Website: macys
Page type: customer-info-address
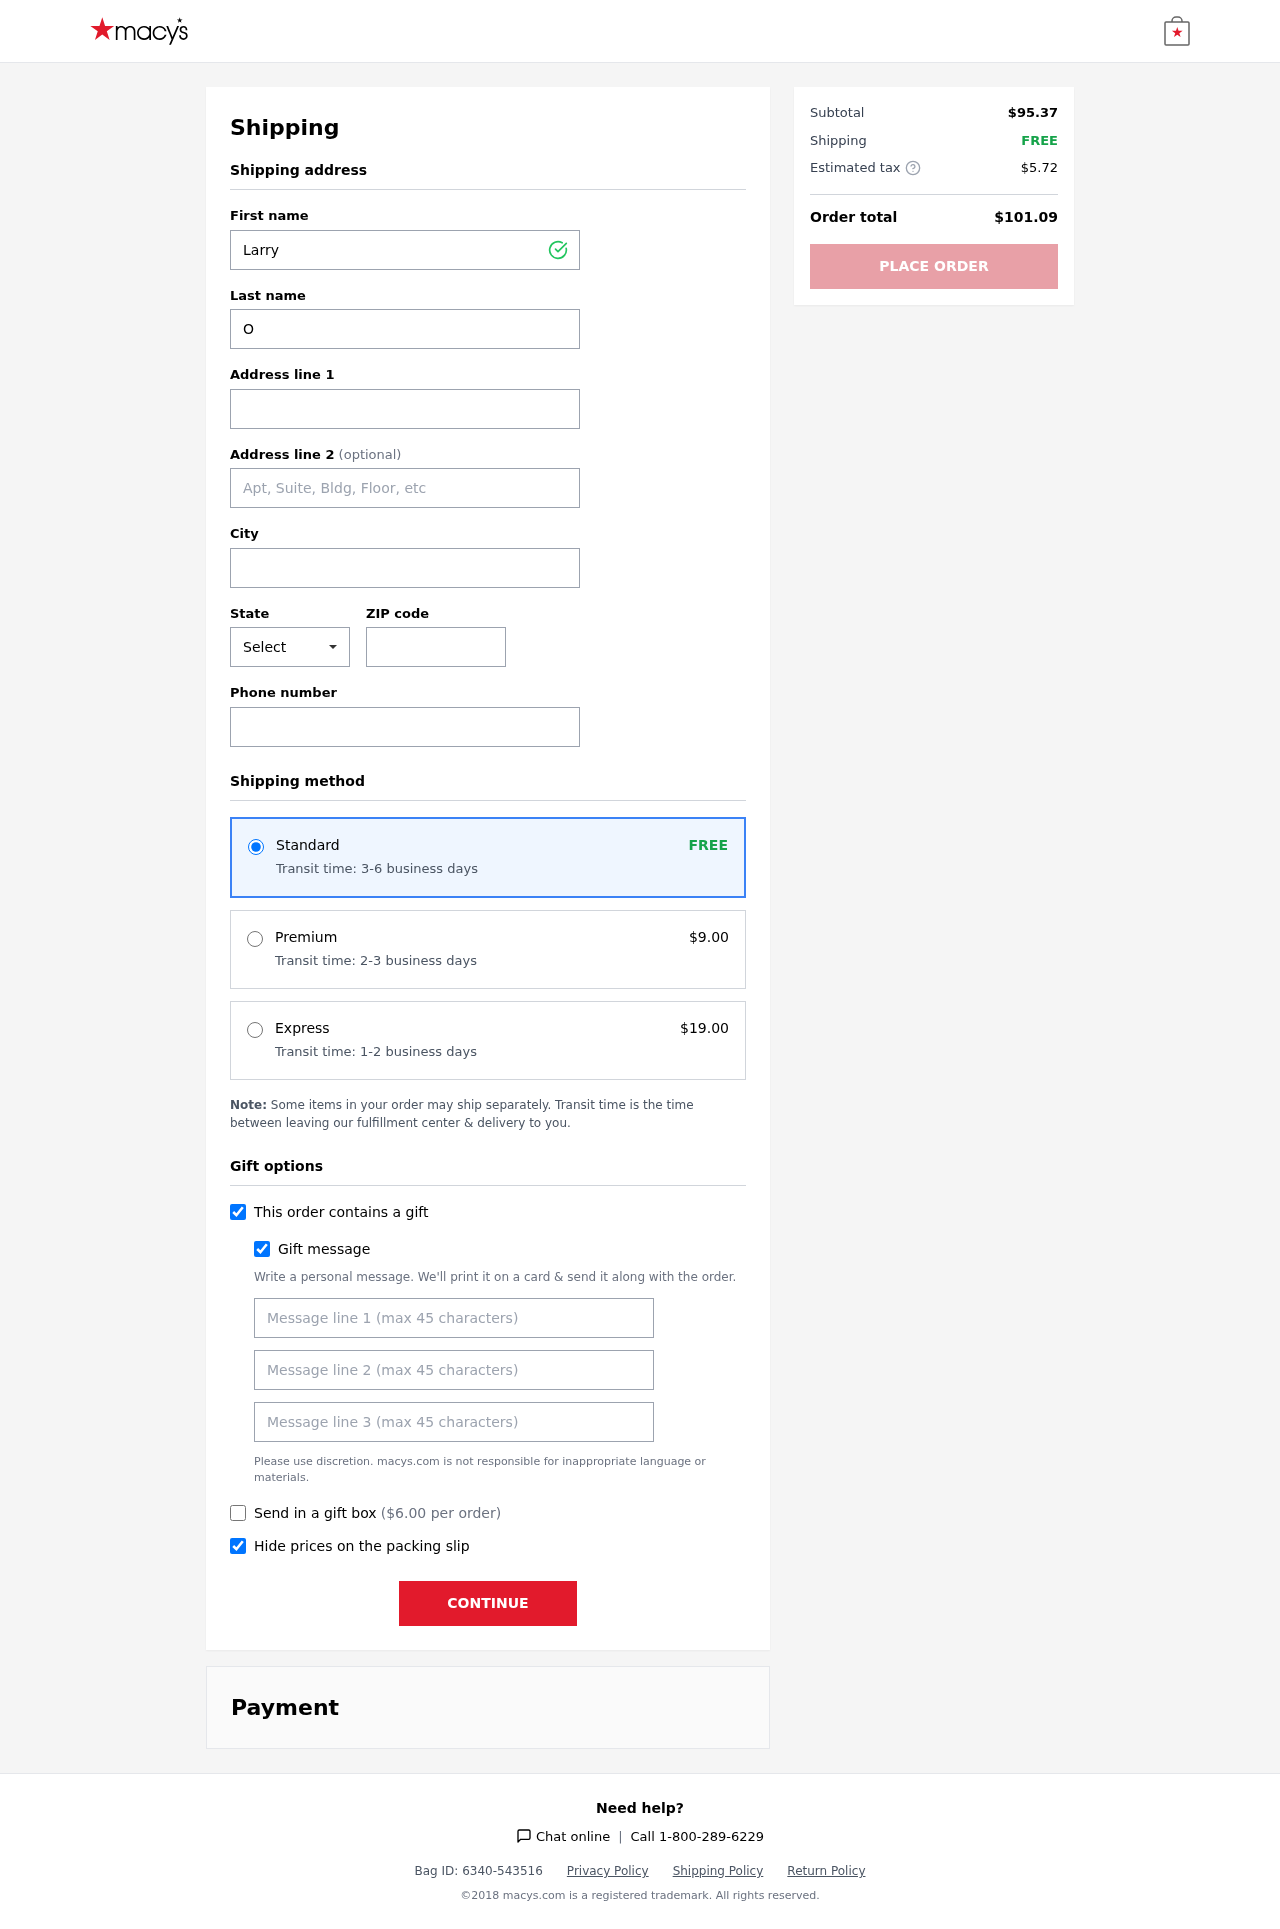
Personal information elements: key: PII_CITY
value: Wendystad
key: PII_FIRSTNAME
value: Larry
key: PII_GIFT_MESSAGE
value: Hey Daniel, I remember you mentioning your love for tacos, so I thought these would be perfect for your next cook-up! Can’t wait to see what delicious creations you whip up. Enjoy!  Larry
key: PII_LASTNAME
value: Odom
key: PII_PHONE
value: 3564459119
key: PII_POSTCODE
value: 18311
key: PII_STATE_ABBR
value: DC
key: PII_STREET
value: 270 Jesse Point Suite 565
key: PII_STREET2
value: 880 Ferguson Camp
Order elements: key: ORDER_SHIPPING_STANDARD
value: FREE
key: ORDER_SHIPPING_STANDARD_TIME
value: Transit time: 3-6 business days
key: ORDER_SHIPPING_PREMIUM
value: $9.00
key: ORDER_SHIPPING_PREMIUM_TIME
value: Transit time: 2-3 business days
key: ORDER_SHIPPING_EXPRESS
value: $19.00
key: ORDER_SHIPPING_EXPRESS_TIME
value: Transit time: 1-2 business days
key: ORDER_GIFT_BOX_FEE
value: $6.00
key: ORDER_SUBTOTAL
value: $95.37
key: ORDER_SHIPPING_COST
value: FREE
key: ORDER_TAX
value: $5.72
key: ORDER_TOTAL
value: $101.09